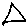
Label: triangle